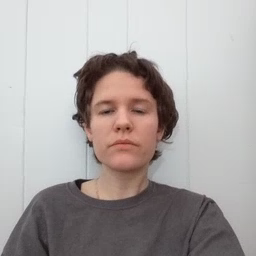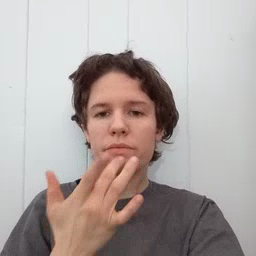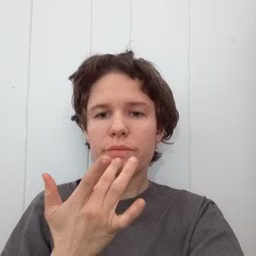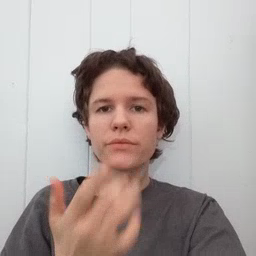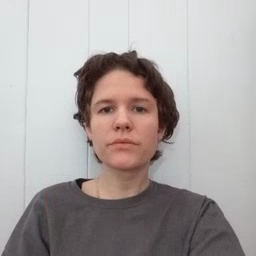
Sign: taste